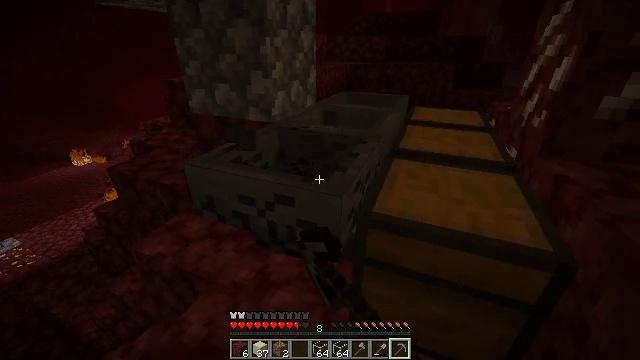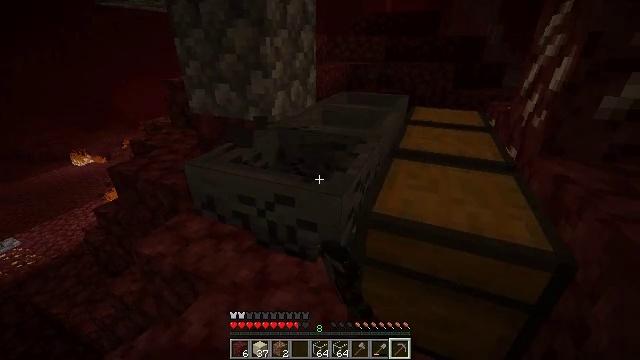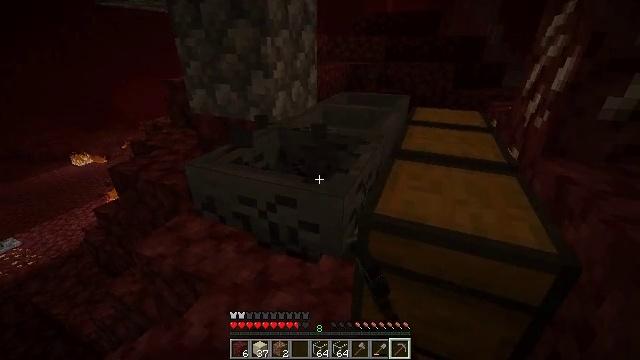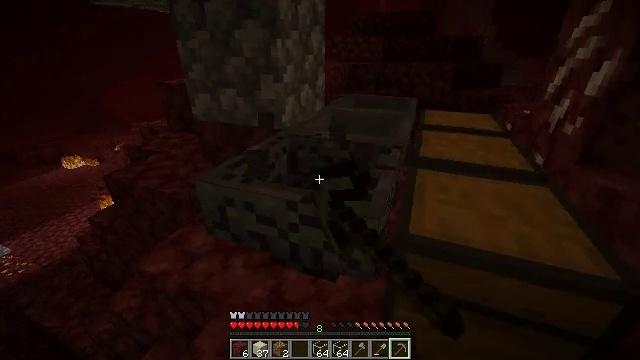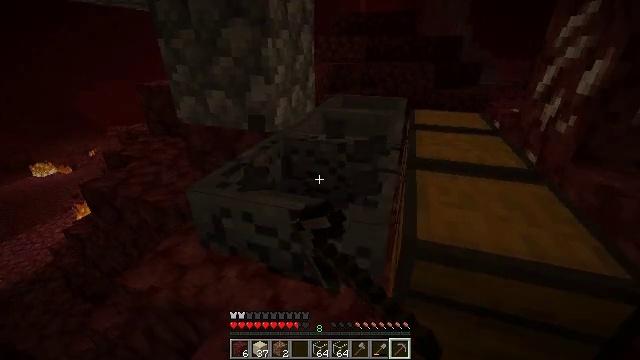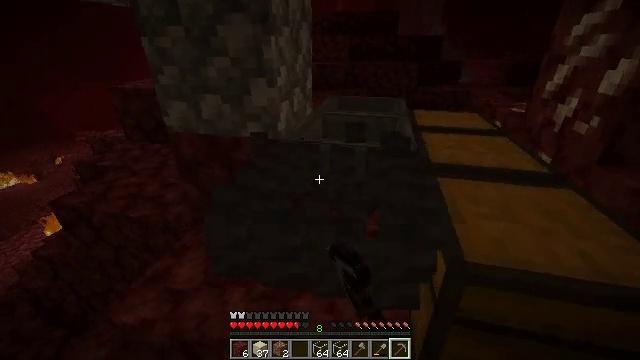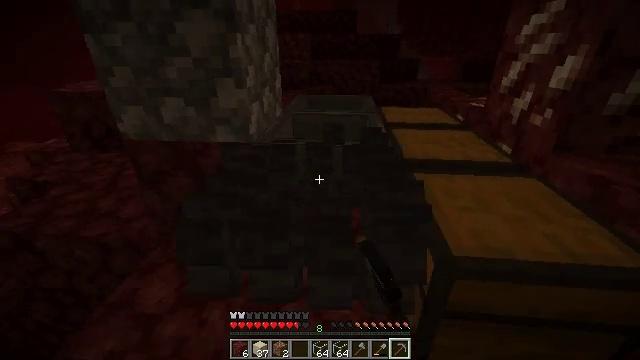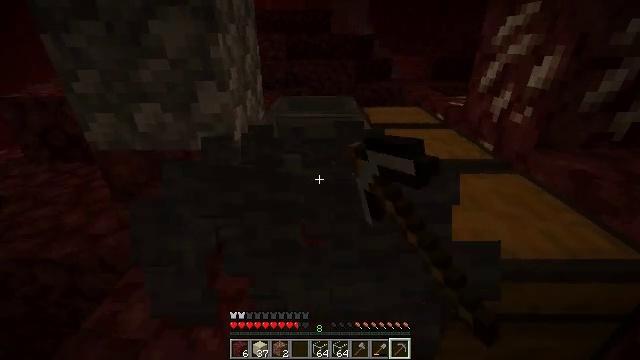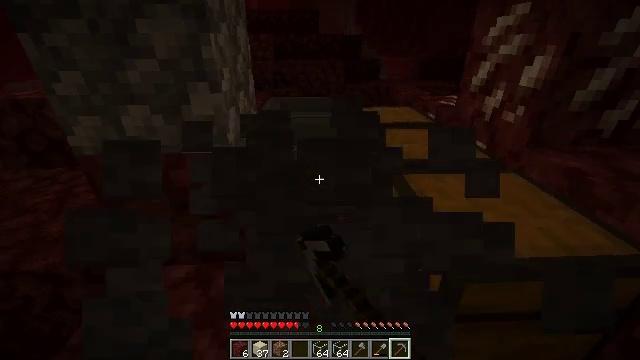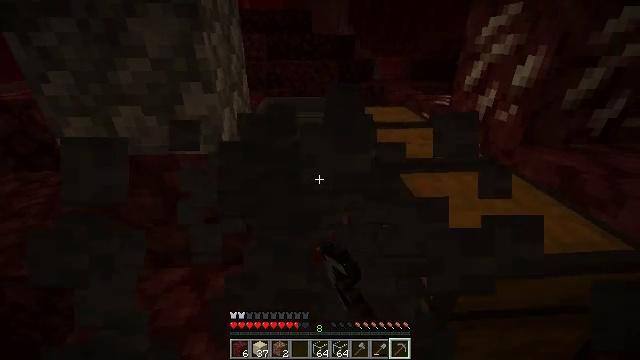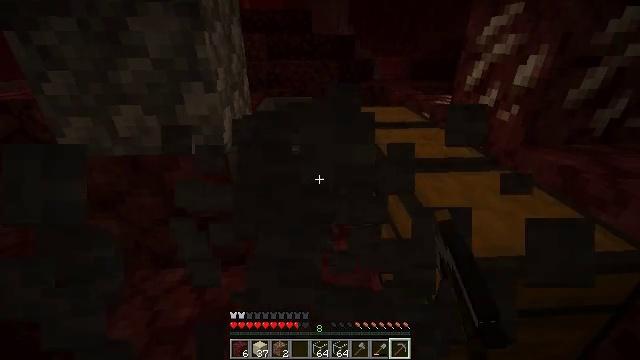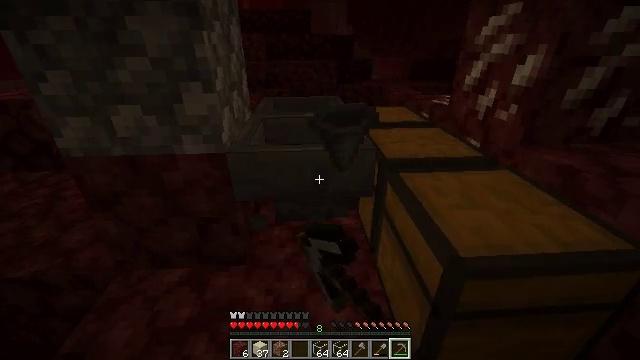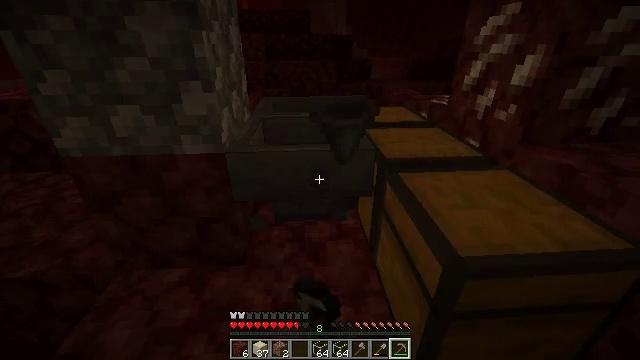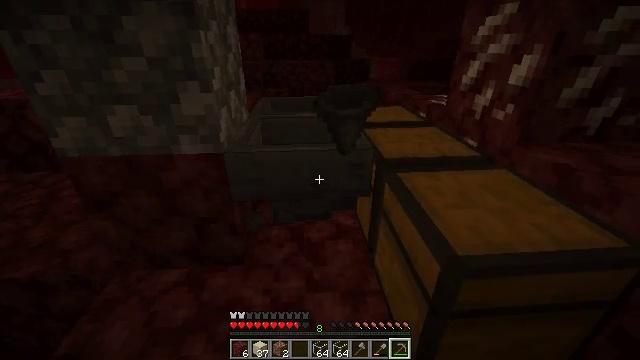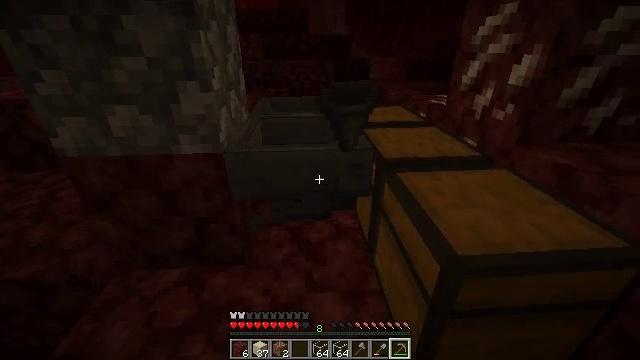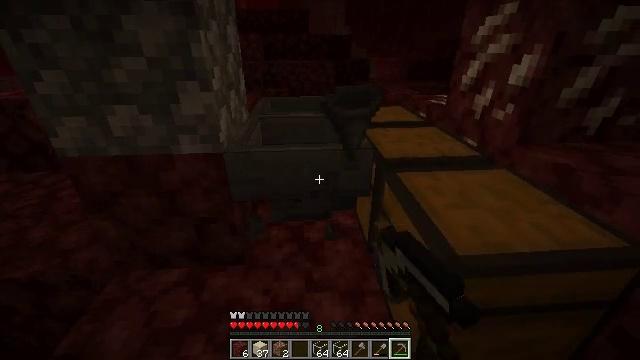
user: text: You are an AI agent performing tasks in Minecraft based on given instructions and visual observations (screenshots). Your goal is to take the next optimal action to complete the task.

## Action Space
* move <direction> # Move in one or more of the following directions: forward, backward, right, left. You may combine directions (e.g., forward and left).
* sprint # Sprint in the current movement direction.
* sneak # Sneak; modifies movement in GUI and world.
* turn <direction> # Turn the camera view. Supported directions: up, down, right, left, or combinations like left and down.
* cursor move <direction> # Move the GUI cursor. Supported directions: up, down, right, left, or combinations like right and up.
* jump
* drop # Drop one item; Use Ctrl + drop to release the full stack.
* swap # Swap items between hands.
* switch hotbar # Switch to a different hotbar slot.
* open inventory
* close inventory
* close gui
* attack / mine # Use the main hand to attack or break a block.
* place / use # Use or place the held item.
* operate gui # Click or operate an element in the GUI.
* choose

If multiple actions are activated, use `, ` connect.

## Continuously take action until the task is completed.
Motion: motion action
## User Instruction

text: Break the hopper to reuse it.
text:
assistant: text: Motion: attack / mine
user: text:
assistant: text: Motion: move forward and move left, attack / mine
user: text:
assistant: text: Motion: move forward and move left, turn right, attack / mine
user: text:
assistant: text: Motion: move forward and move left, turn right, attack / mine
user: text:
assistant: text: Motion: move forward and move left, turn right, attack / mine
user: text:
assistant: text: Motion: turn right, attack / mine
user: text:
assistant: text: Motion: turn right, attack / mine
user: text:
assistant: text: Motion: turn right, attack / mine
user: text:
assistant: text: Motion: turn right, attack / mine
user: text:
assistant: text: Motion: attack / mine
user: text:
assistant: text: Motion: attack / mine
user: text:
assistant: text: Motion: attack / mine
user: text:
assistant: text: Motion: attack / mine
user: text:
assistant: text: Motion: attack / mine
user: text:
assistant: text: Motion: attack / mine
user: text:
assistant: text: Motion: attack / mine
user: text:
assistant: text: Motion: attack / mine
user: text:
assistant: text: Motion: move forward, attack / mine
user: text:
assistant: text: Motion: move forward, attack / mine
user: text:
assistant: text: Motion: move forward, attack / mine
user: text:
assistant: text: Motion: attack / mine
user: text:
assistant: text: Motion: turn left, attack / mine
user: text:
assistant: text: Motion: attack / mine
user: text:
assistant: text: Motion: attack / mine
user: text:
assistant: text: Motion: attack / mine
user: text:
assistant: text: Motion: attack / mine
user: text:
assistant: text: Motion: attack / mine
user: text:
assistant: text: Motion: attack / mine
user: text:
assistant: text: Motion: attack / mine
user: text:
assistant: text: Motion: attack / mine